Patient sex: M
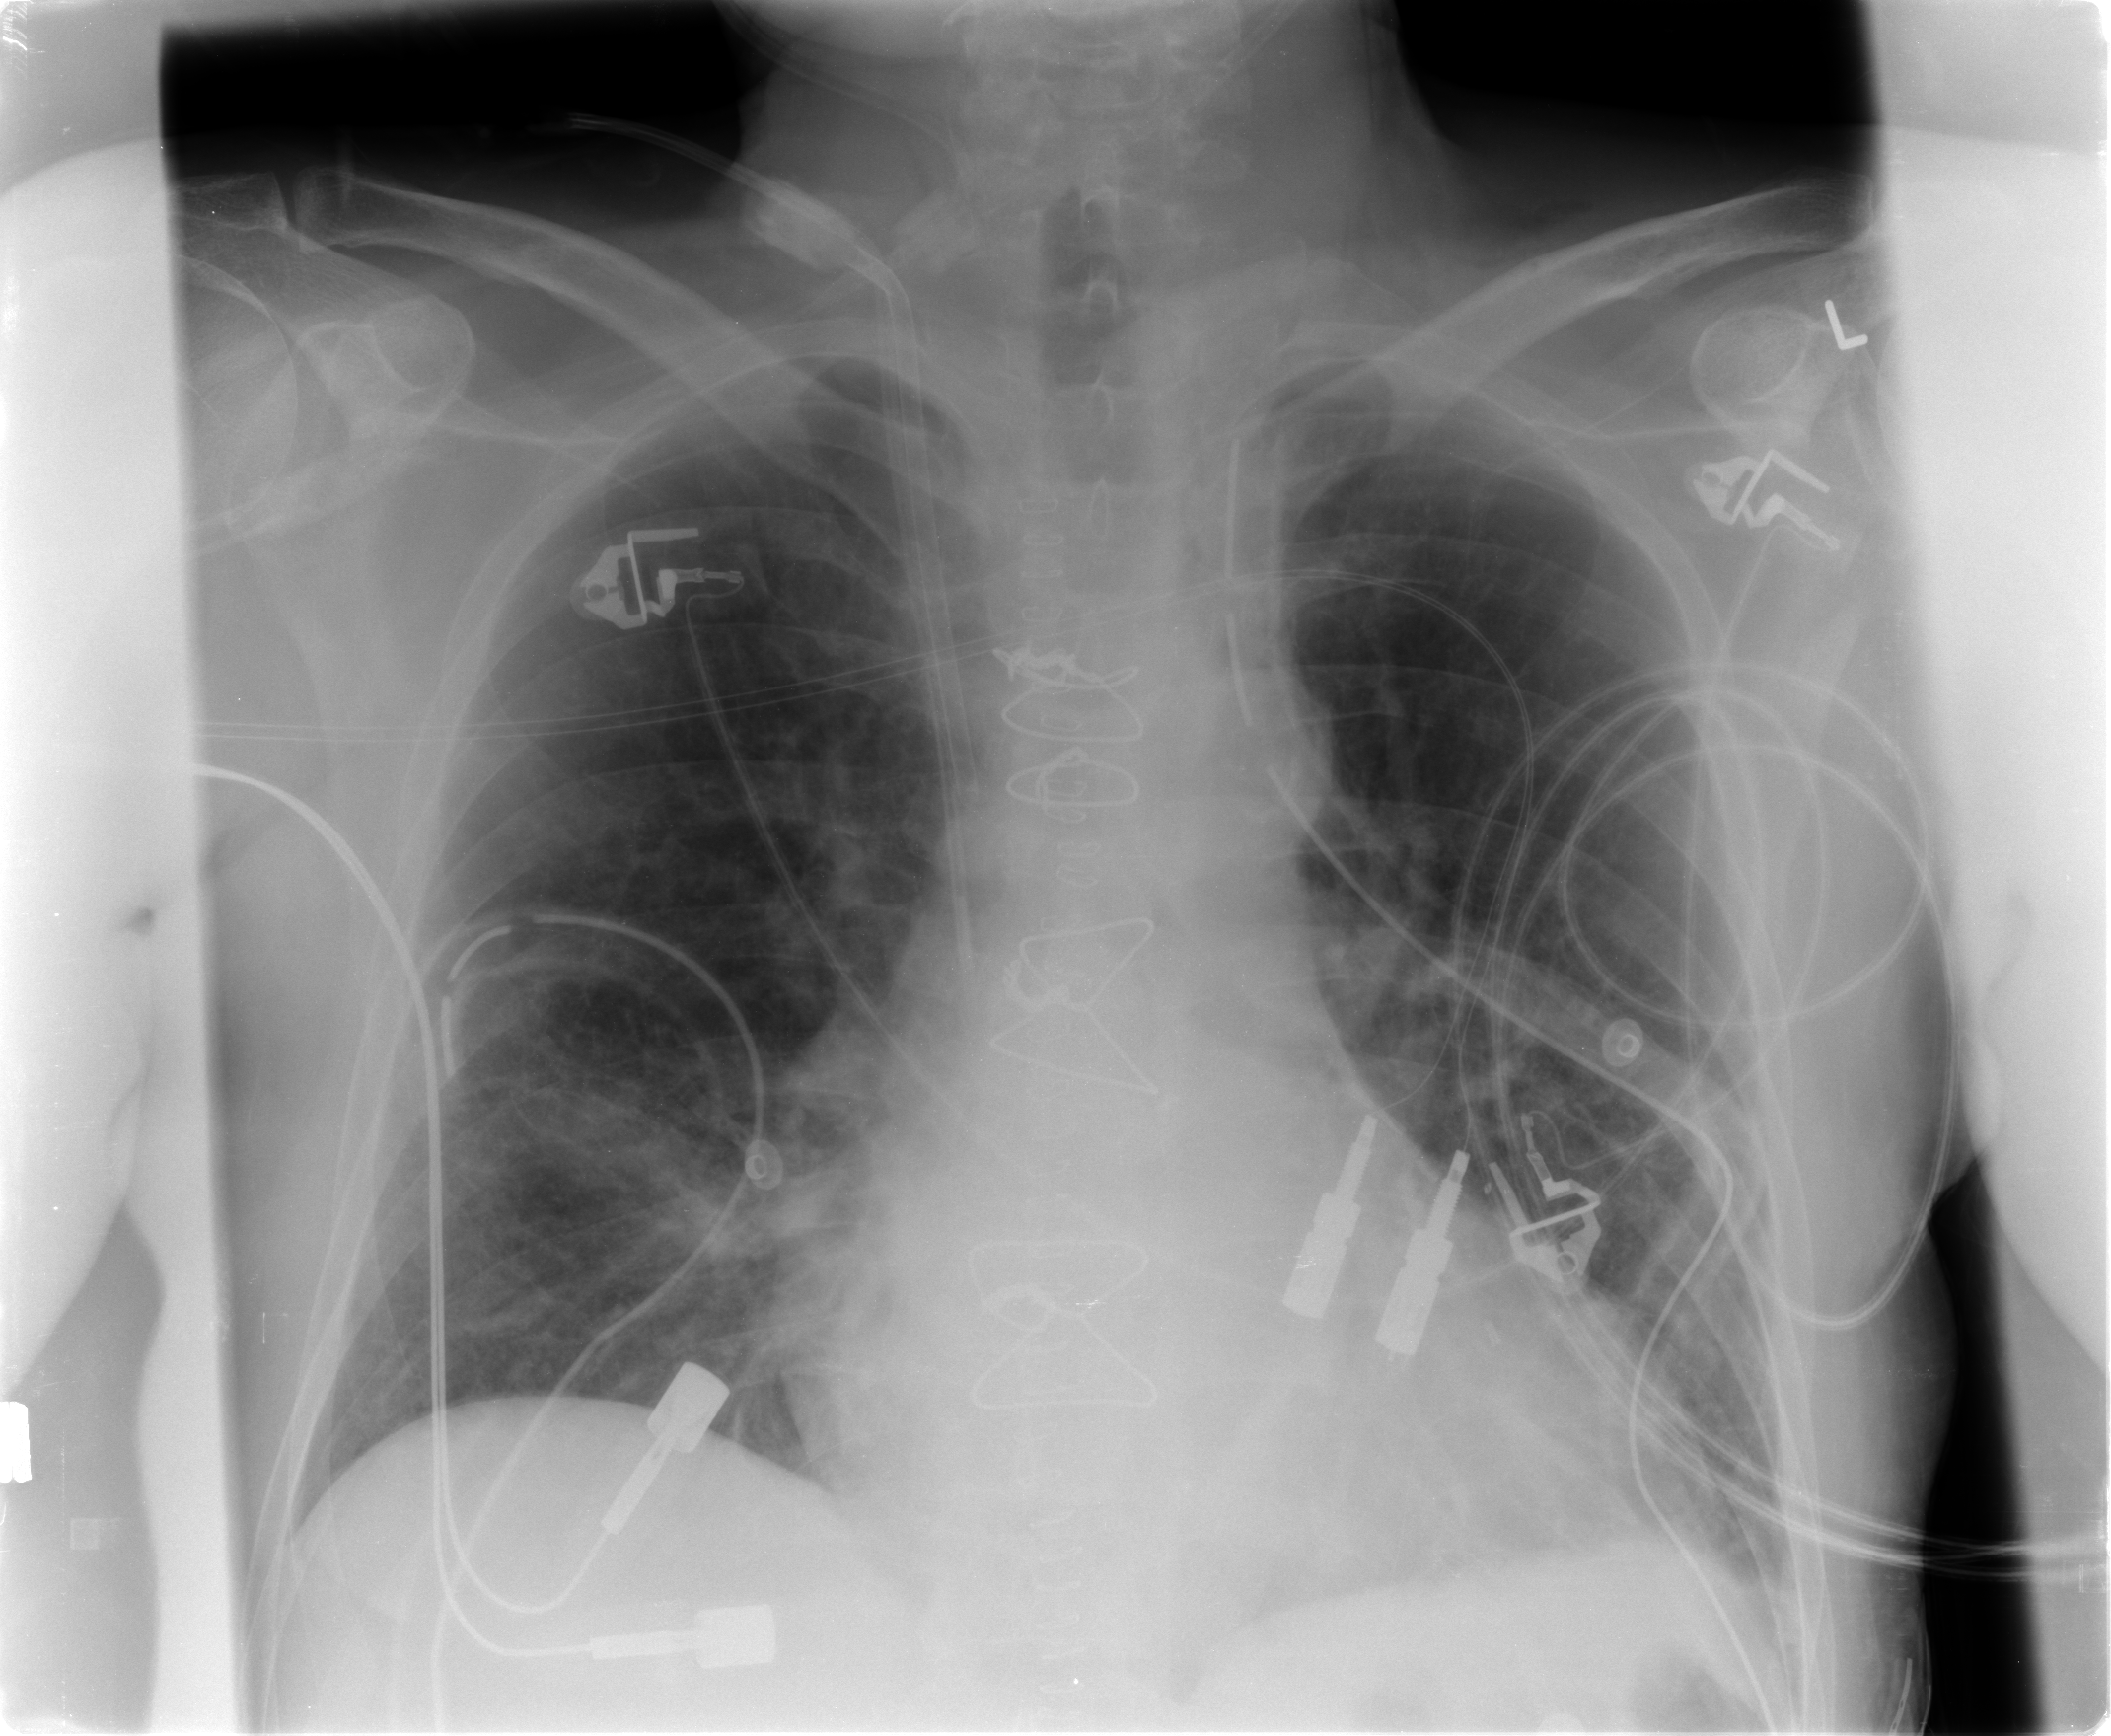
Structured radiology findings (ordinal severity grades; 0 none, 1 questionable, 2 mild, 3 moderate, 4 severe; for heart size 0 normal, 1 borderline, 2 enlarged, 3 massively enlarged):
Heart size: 2
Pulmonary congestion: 2
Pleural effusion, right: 0
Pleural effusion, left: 0
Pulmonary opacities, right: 1
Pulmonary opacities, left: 0
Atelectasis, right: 2
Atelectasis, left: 2